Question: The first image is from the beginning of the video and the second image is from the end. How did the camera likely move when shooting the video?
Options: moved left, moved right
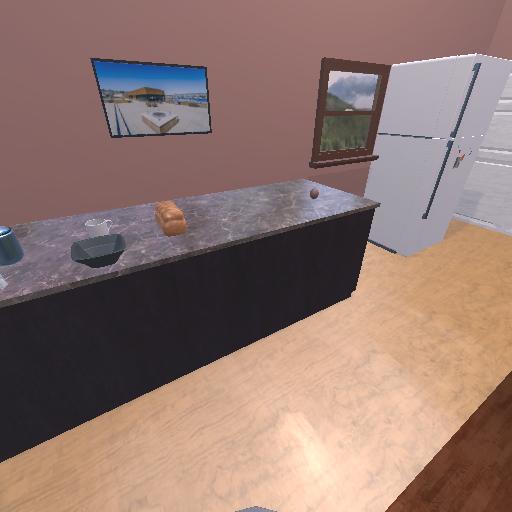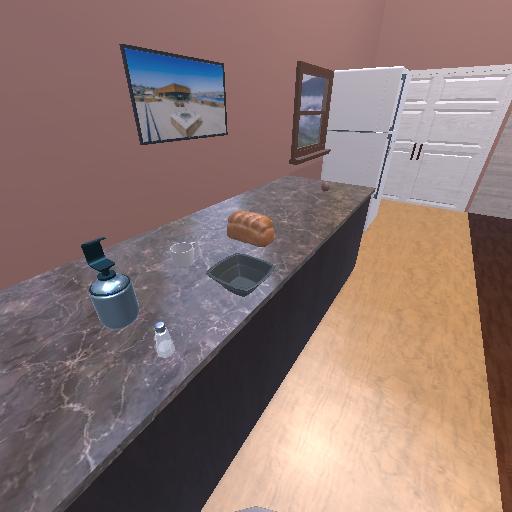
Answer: moved left